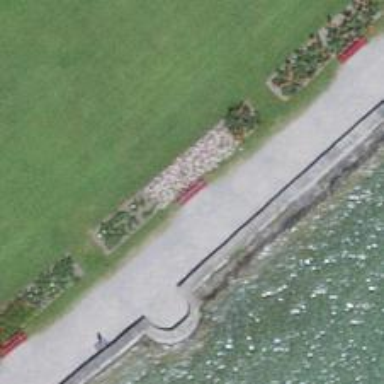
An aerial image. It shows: Bench for seating.